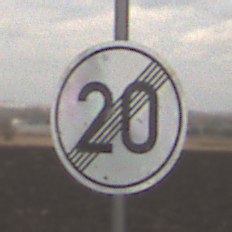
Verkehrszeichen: EndeGeschwindigkeit20
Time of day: MorningAfternoon
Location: Outdoor (Nature)
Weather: Overcast
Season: NotSpecified
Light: Natural